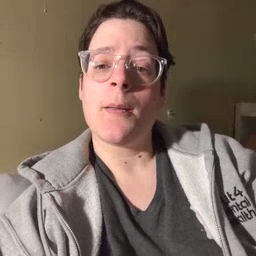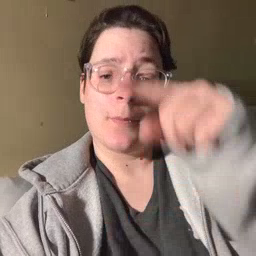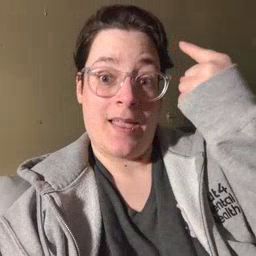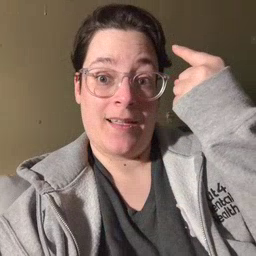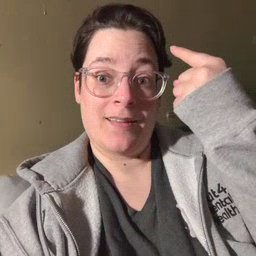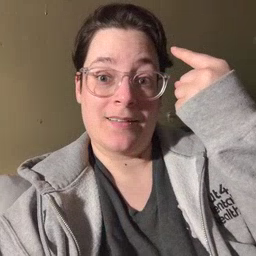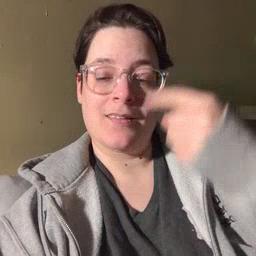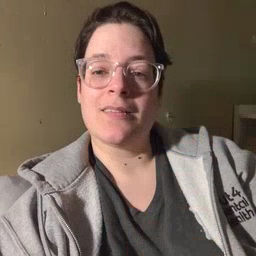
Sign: black